Aerial crown-view tile of a tropical tree (Barro Colorado Island, Panama), acquired 20240716:
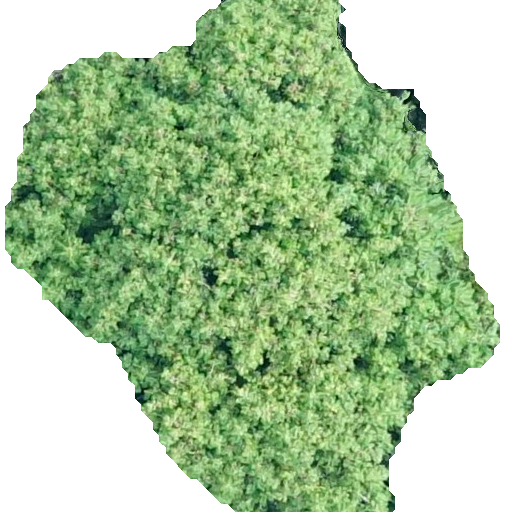
Species: Guarea guidonia
GBIF accepted scientific name: Guarea guidonia
Crown area: 273.725 m²